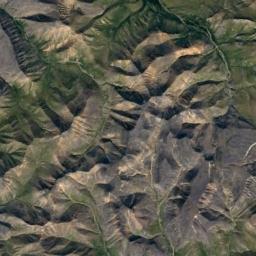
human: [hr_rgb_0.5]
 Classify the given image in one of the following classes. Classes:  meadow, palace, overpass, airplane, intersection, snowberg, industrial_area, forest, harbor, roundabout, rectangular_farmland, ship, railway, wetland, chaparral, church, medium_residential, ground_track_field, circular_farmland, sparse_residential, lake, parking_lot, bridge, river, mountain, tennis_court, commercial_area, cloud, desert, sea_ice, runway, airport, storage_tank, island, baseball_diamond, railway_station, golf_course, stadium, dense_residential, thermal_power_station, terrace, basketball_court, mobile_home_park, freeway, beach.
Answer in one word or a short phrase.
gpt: mountain